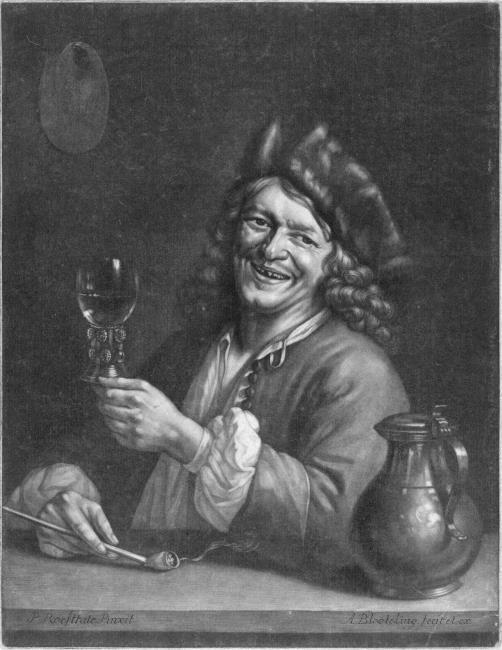
Title: Portrait of Pieter Gerritsz. van Roestraeten (1630-1700)
Artist: Abraham Bloteling
Earliest date: 1660
Latest date: 1690
Genre: print
Iconography: Tobacco
Keywords: artist's portrait, painter, bust-length portrait, head to the left, facing front, body facing left, fur hat, roemer, glass in the hand, toasting gesture, pipe, long hair (men's hairstyle), smiling, palette, ewer (vessel), leaning, table, pewter (metalwork)